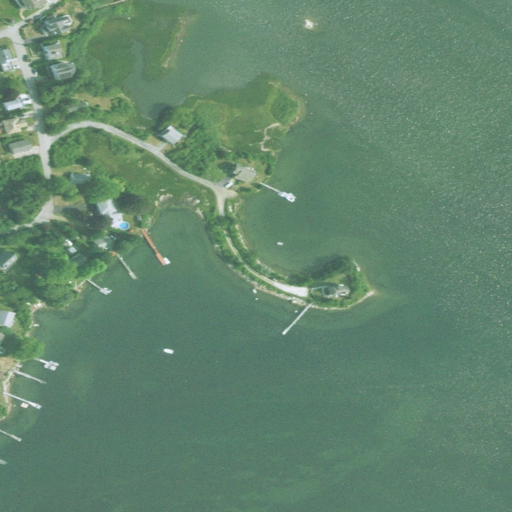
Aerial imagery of cape in Rhode Island named Ram Head Point containing open water, herbaceous wetlands, medium intensity development, low intensity development, high intensity development, open development, and barren land